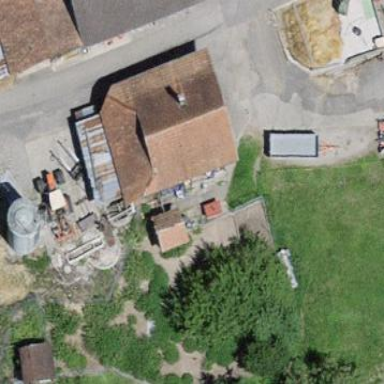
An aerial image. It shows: Rural barn.